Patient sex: M
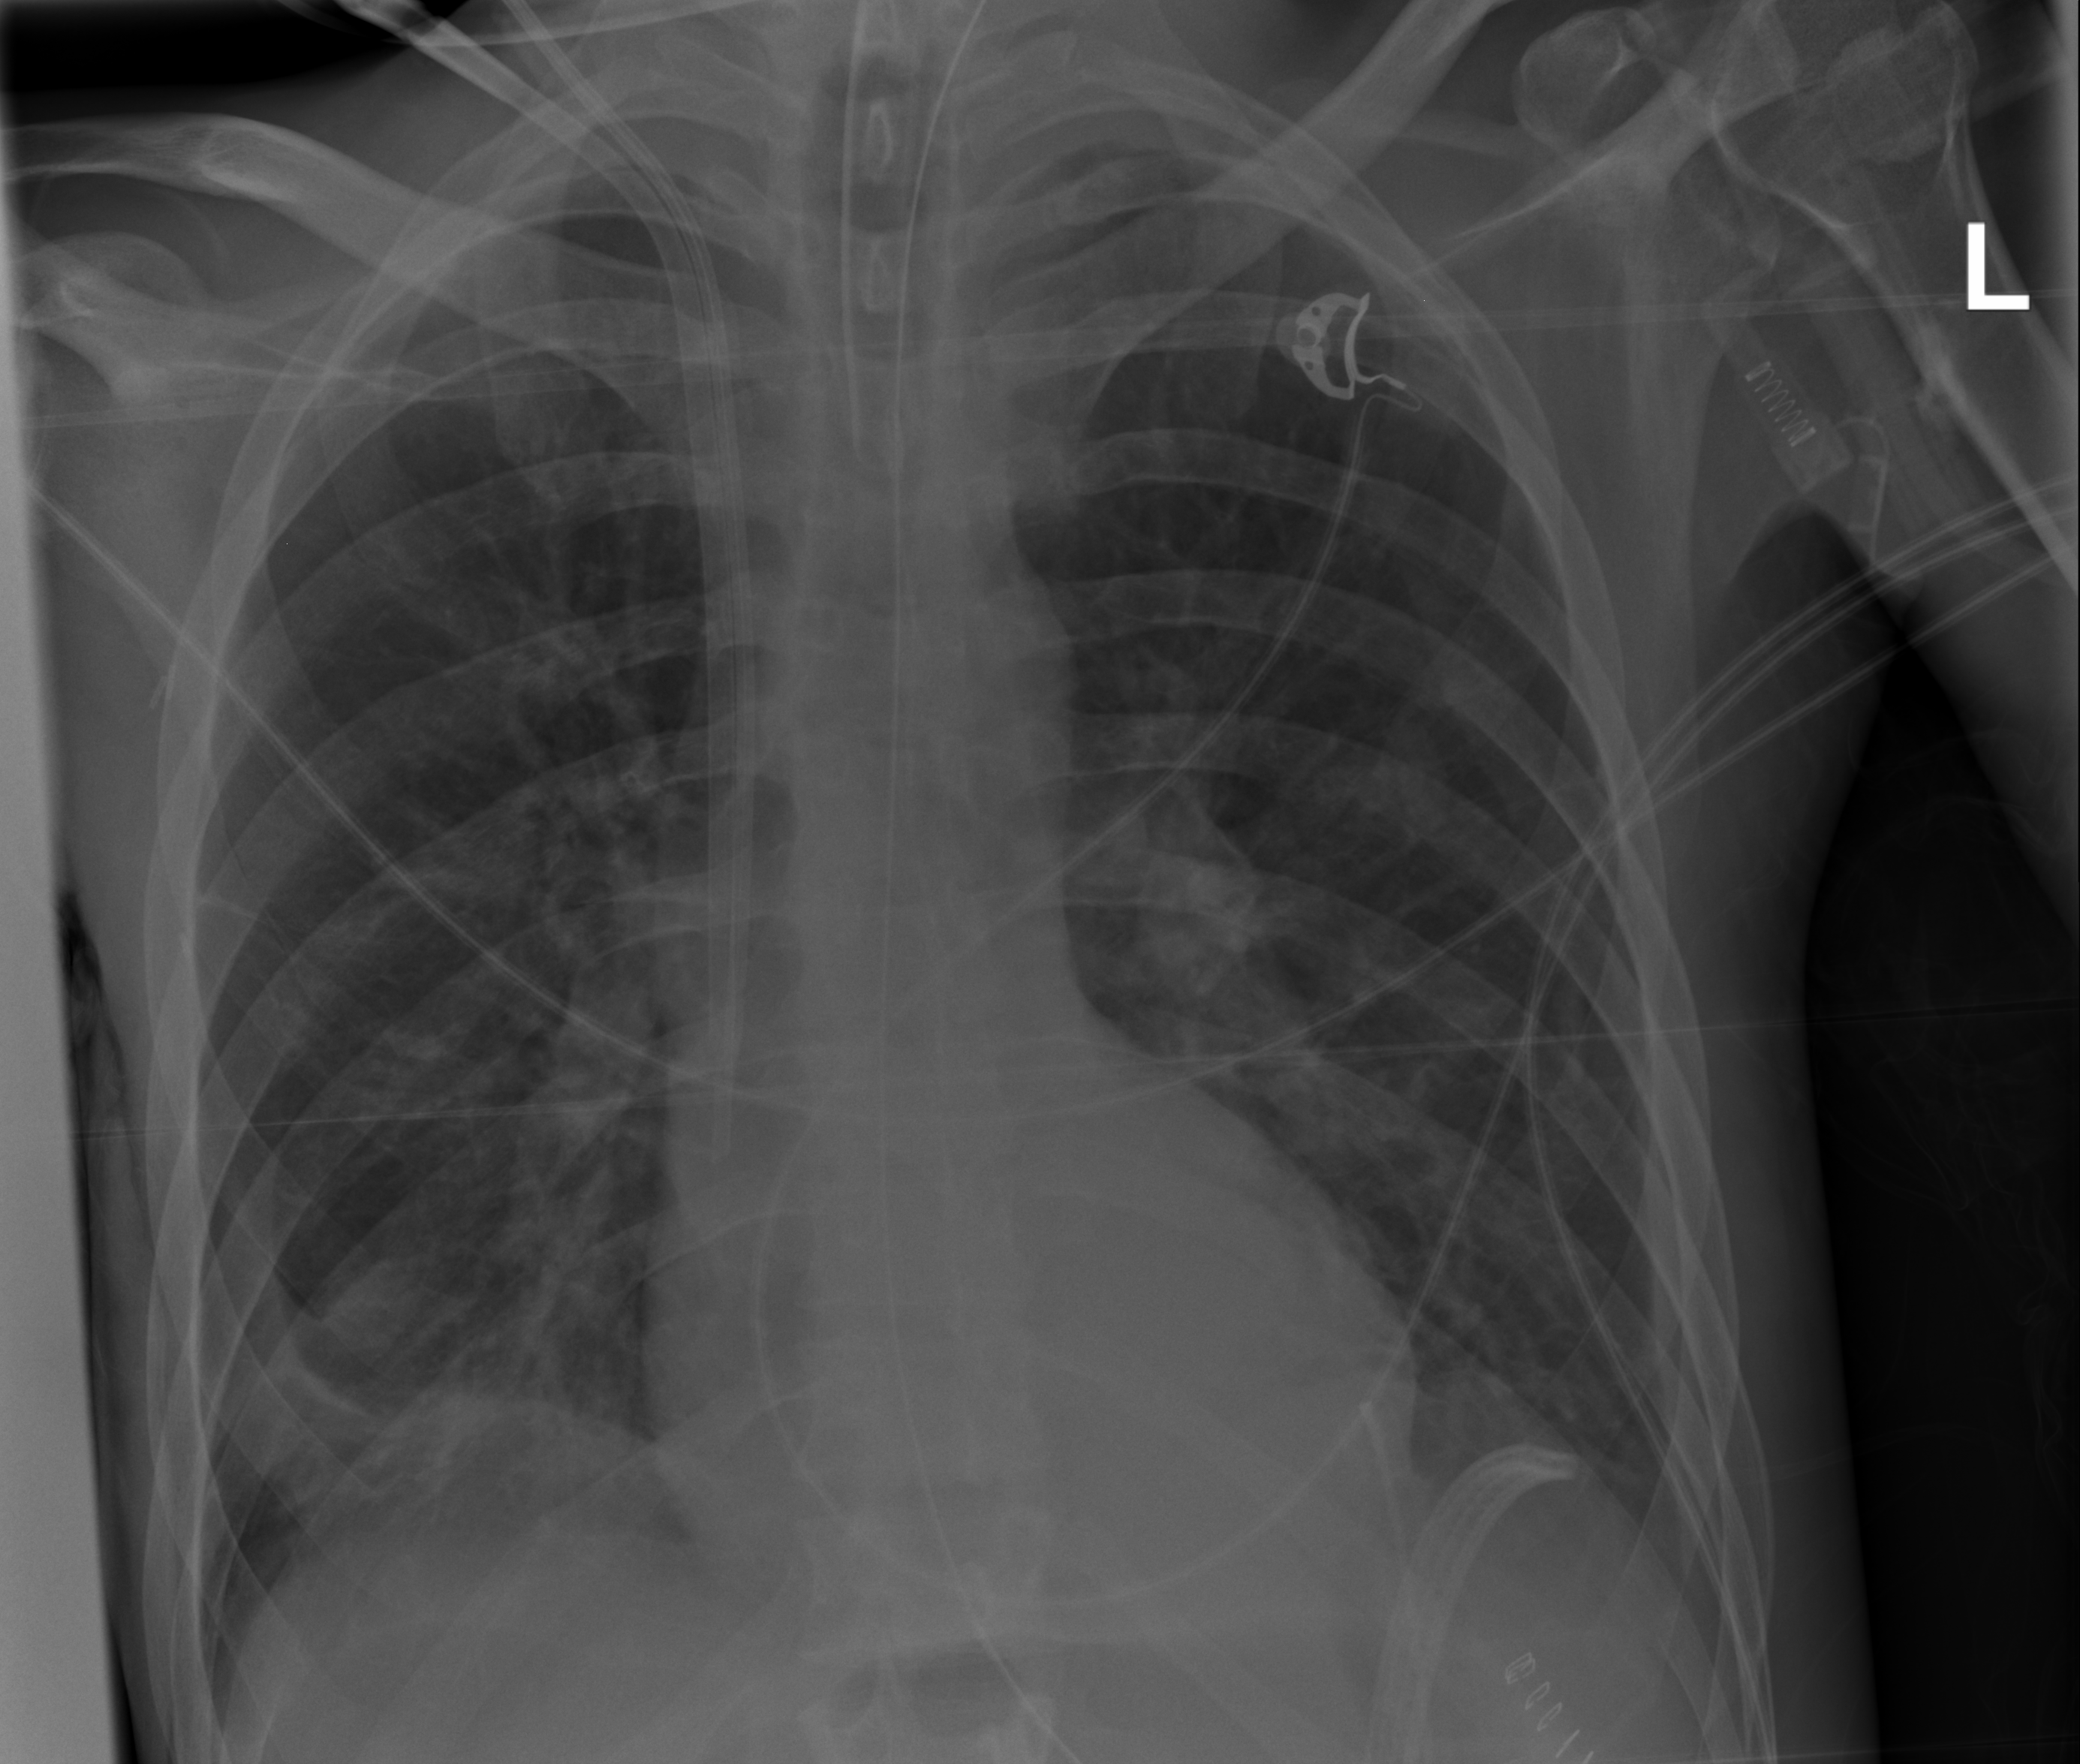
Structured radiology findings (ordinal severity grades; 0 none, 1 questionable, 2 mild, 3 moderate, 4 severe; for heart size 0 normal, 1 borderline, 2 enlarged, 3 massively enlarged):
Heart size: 0
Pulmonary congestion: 0
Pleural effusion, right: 0
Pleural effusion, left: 0
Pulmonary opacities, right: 1
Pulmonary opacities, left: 0
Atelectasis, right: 2
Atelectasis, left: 0